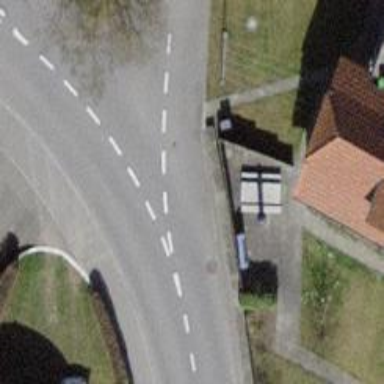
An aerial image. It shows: Residential road with asphalt surface and traffic calming feature called choker.